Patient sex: M
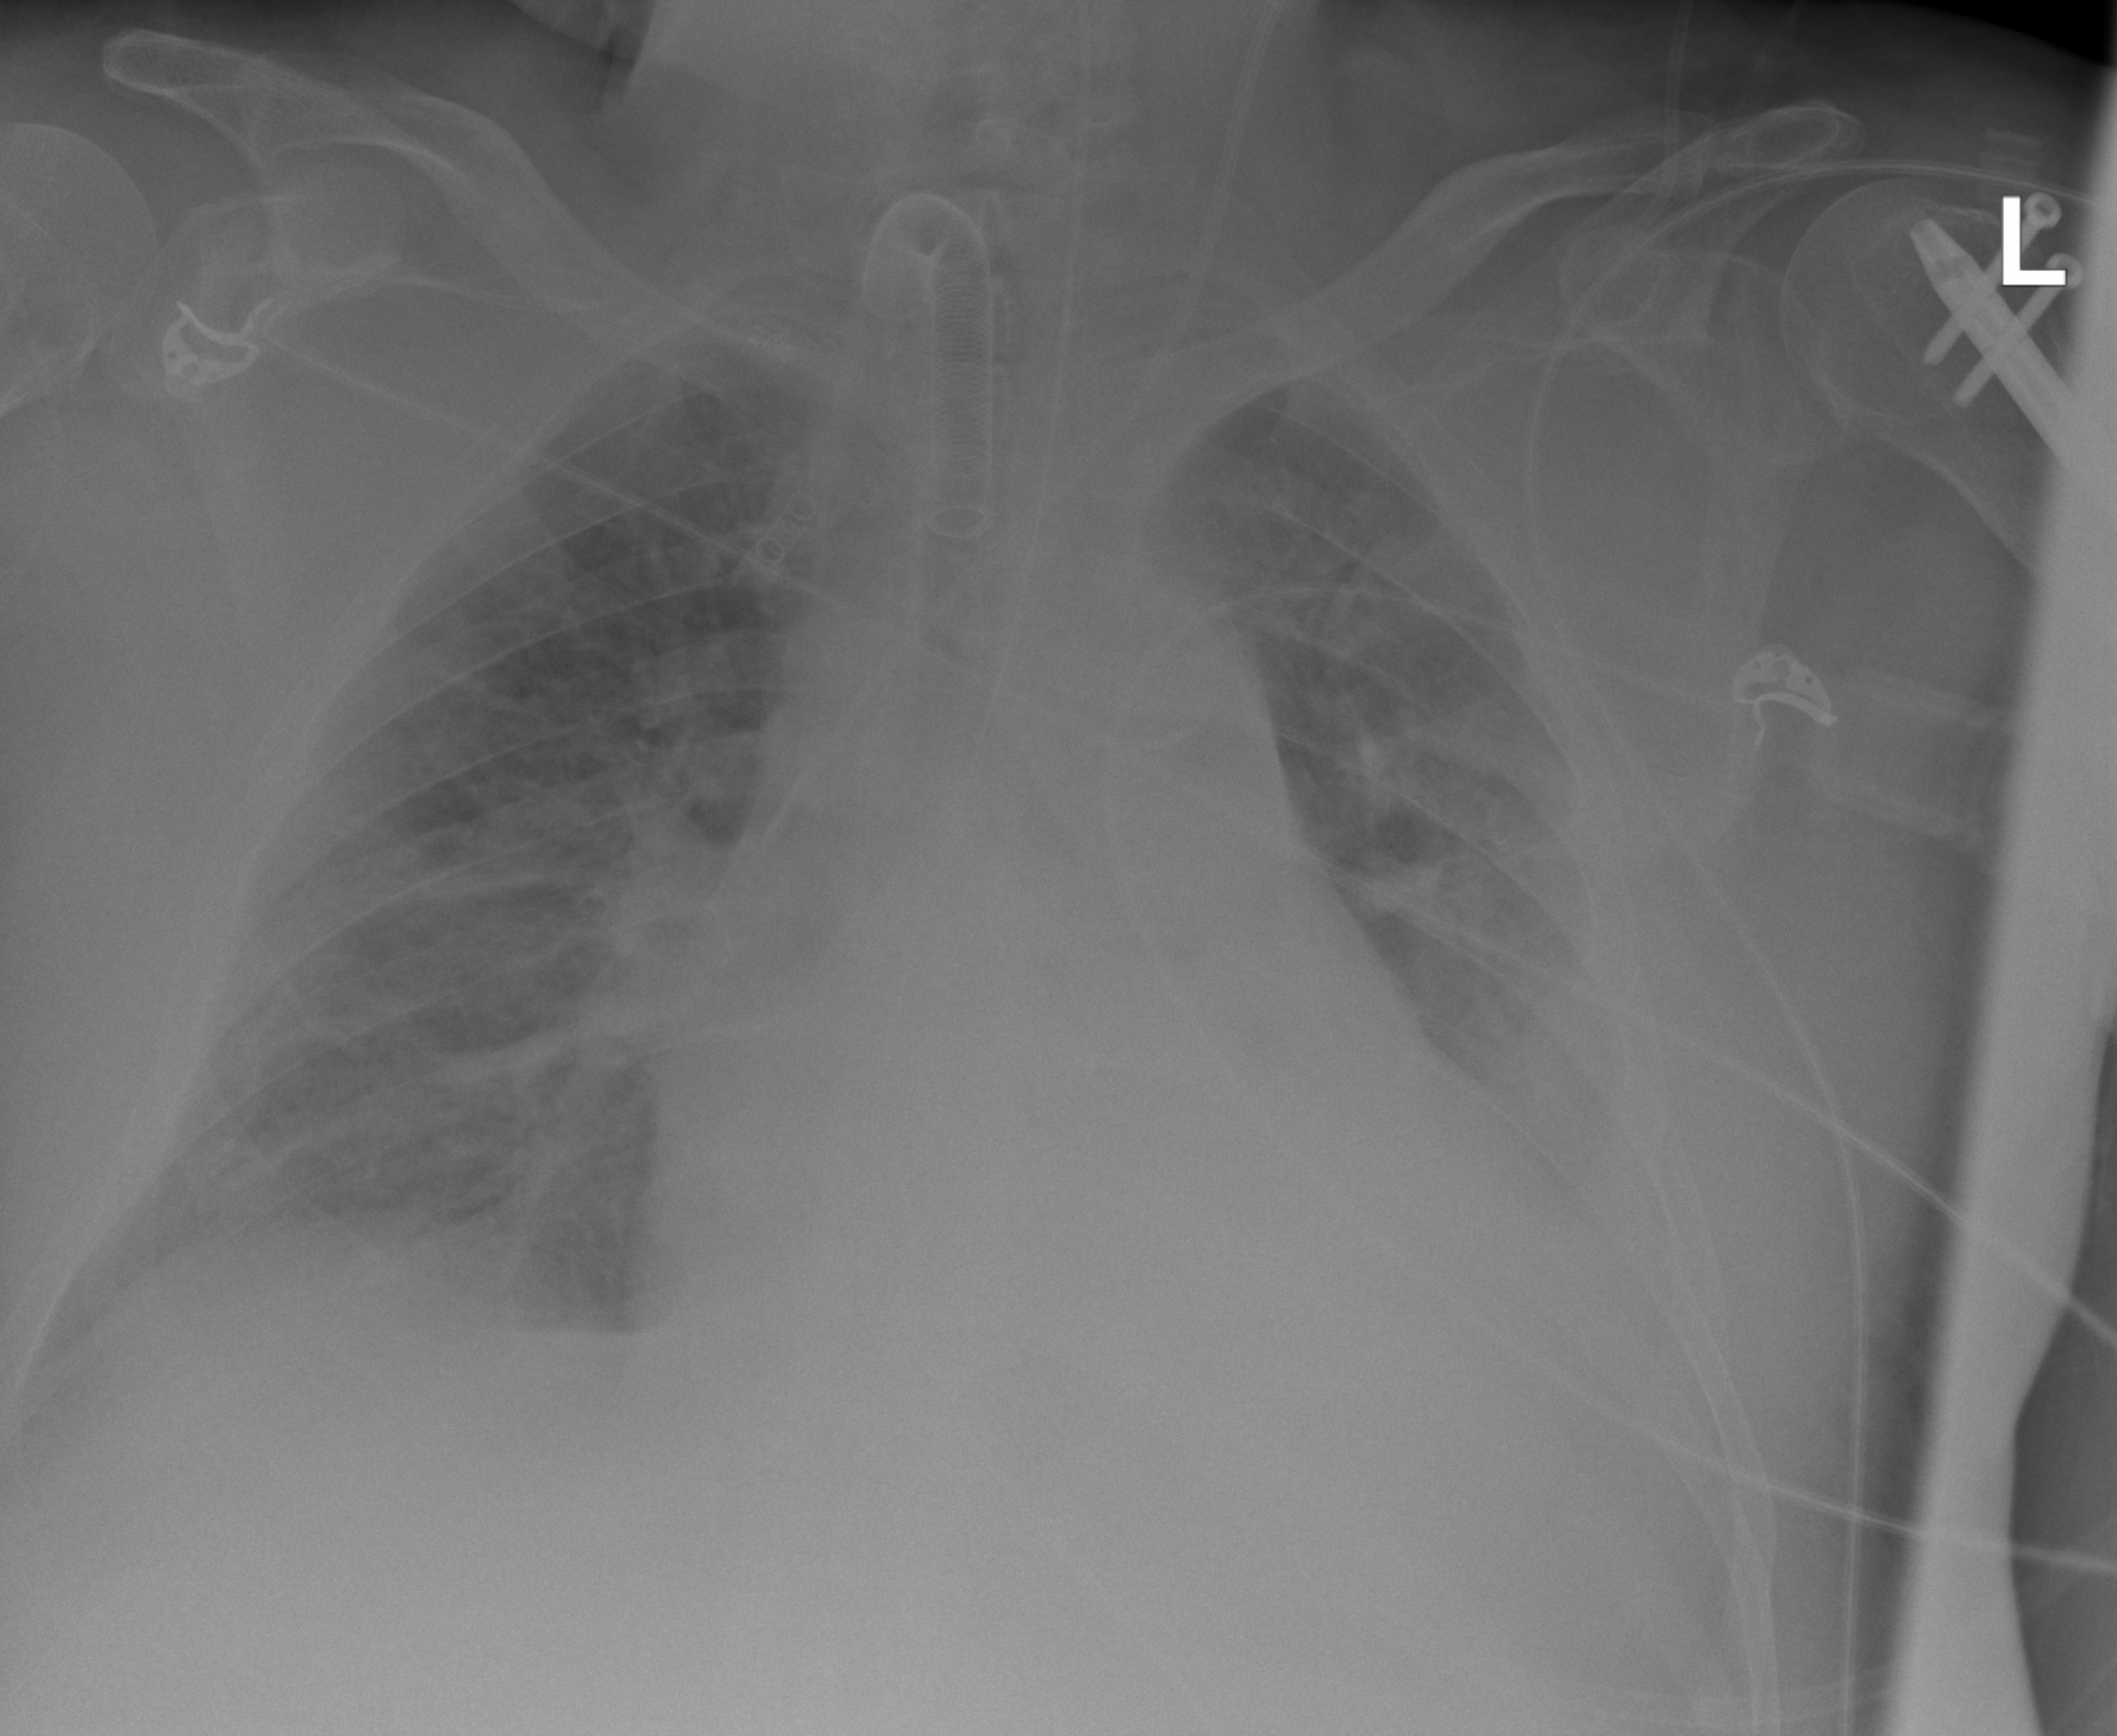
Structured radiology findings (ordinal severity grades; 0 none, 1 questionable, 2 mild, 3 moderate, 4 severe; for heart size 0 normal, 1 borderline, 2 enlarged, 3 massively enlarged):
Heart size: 2
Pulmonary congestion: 3
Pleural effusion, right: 2
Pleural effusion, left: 3
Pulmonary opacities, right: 2
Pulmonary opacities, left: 2
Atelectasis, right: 3
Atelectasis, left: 3